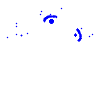
Particle: electron